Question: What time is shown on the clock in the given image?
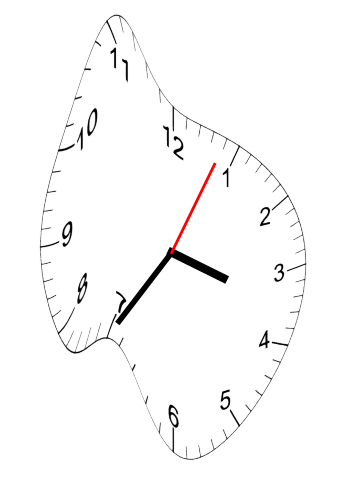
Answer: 03:35:04